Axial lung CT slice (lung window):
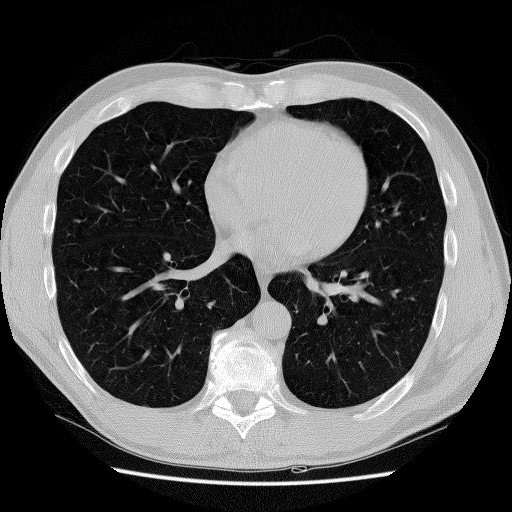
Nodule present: no